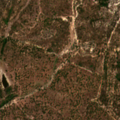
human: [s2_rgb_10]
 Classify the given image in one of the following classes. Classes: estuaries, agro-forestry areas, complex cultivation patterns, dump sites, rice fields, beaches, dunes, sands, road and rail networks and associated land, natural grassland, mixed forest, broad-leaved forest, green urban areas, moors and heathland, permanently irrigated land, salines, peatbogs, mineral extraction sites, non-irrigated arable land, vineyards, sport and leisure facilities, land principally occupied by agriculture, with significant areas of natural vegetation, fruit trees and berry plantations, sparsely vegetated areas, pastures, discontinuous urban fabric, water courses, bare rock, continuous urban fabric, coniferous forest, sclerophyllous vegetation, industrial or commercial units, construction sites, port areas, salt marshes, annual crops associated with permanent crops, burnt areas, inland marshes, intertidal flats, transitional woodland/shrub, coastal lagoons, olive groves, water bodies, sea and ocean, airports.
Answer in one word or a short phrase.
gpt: agro-forestry areas, broad-leaved forest, mixed forest, transitional woodland/shrub